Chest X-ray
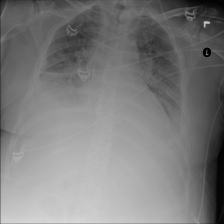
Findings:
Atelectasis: positive
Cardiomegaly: negative
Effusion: positive
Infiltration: negative
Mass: negative
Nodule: negative
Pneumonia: negative
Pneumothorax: negative
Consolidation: positive
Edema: negative
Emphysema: negative
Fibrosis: negative
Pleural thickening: negative
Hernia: negative